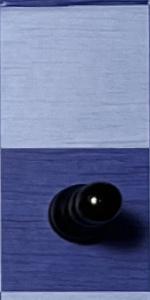
Label: Pawn_Black